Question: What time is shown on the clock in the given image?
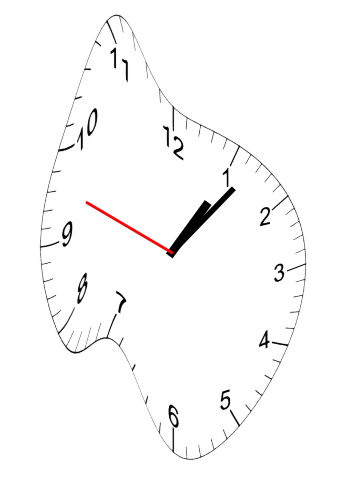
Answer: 01:06:48